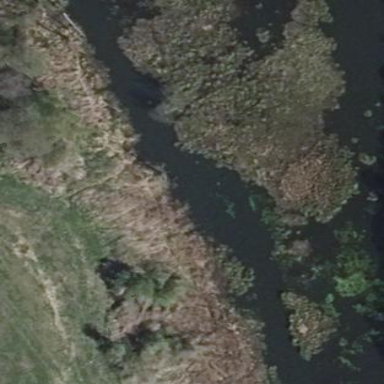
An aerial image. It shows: Wetland area.